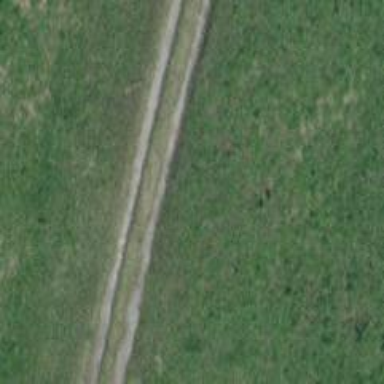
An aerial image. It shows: Track with compacted grade 4 surface.